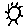
Label: sun